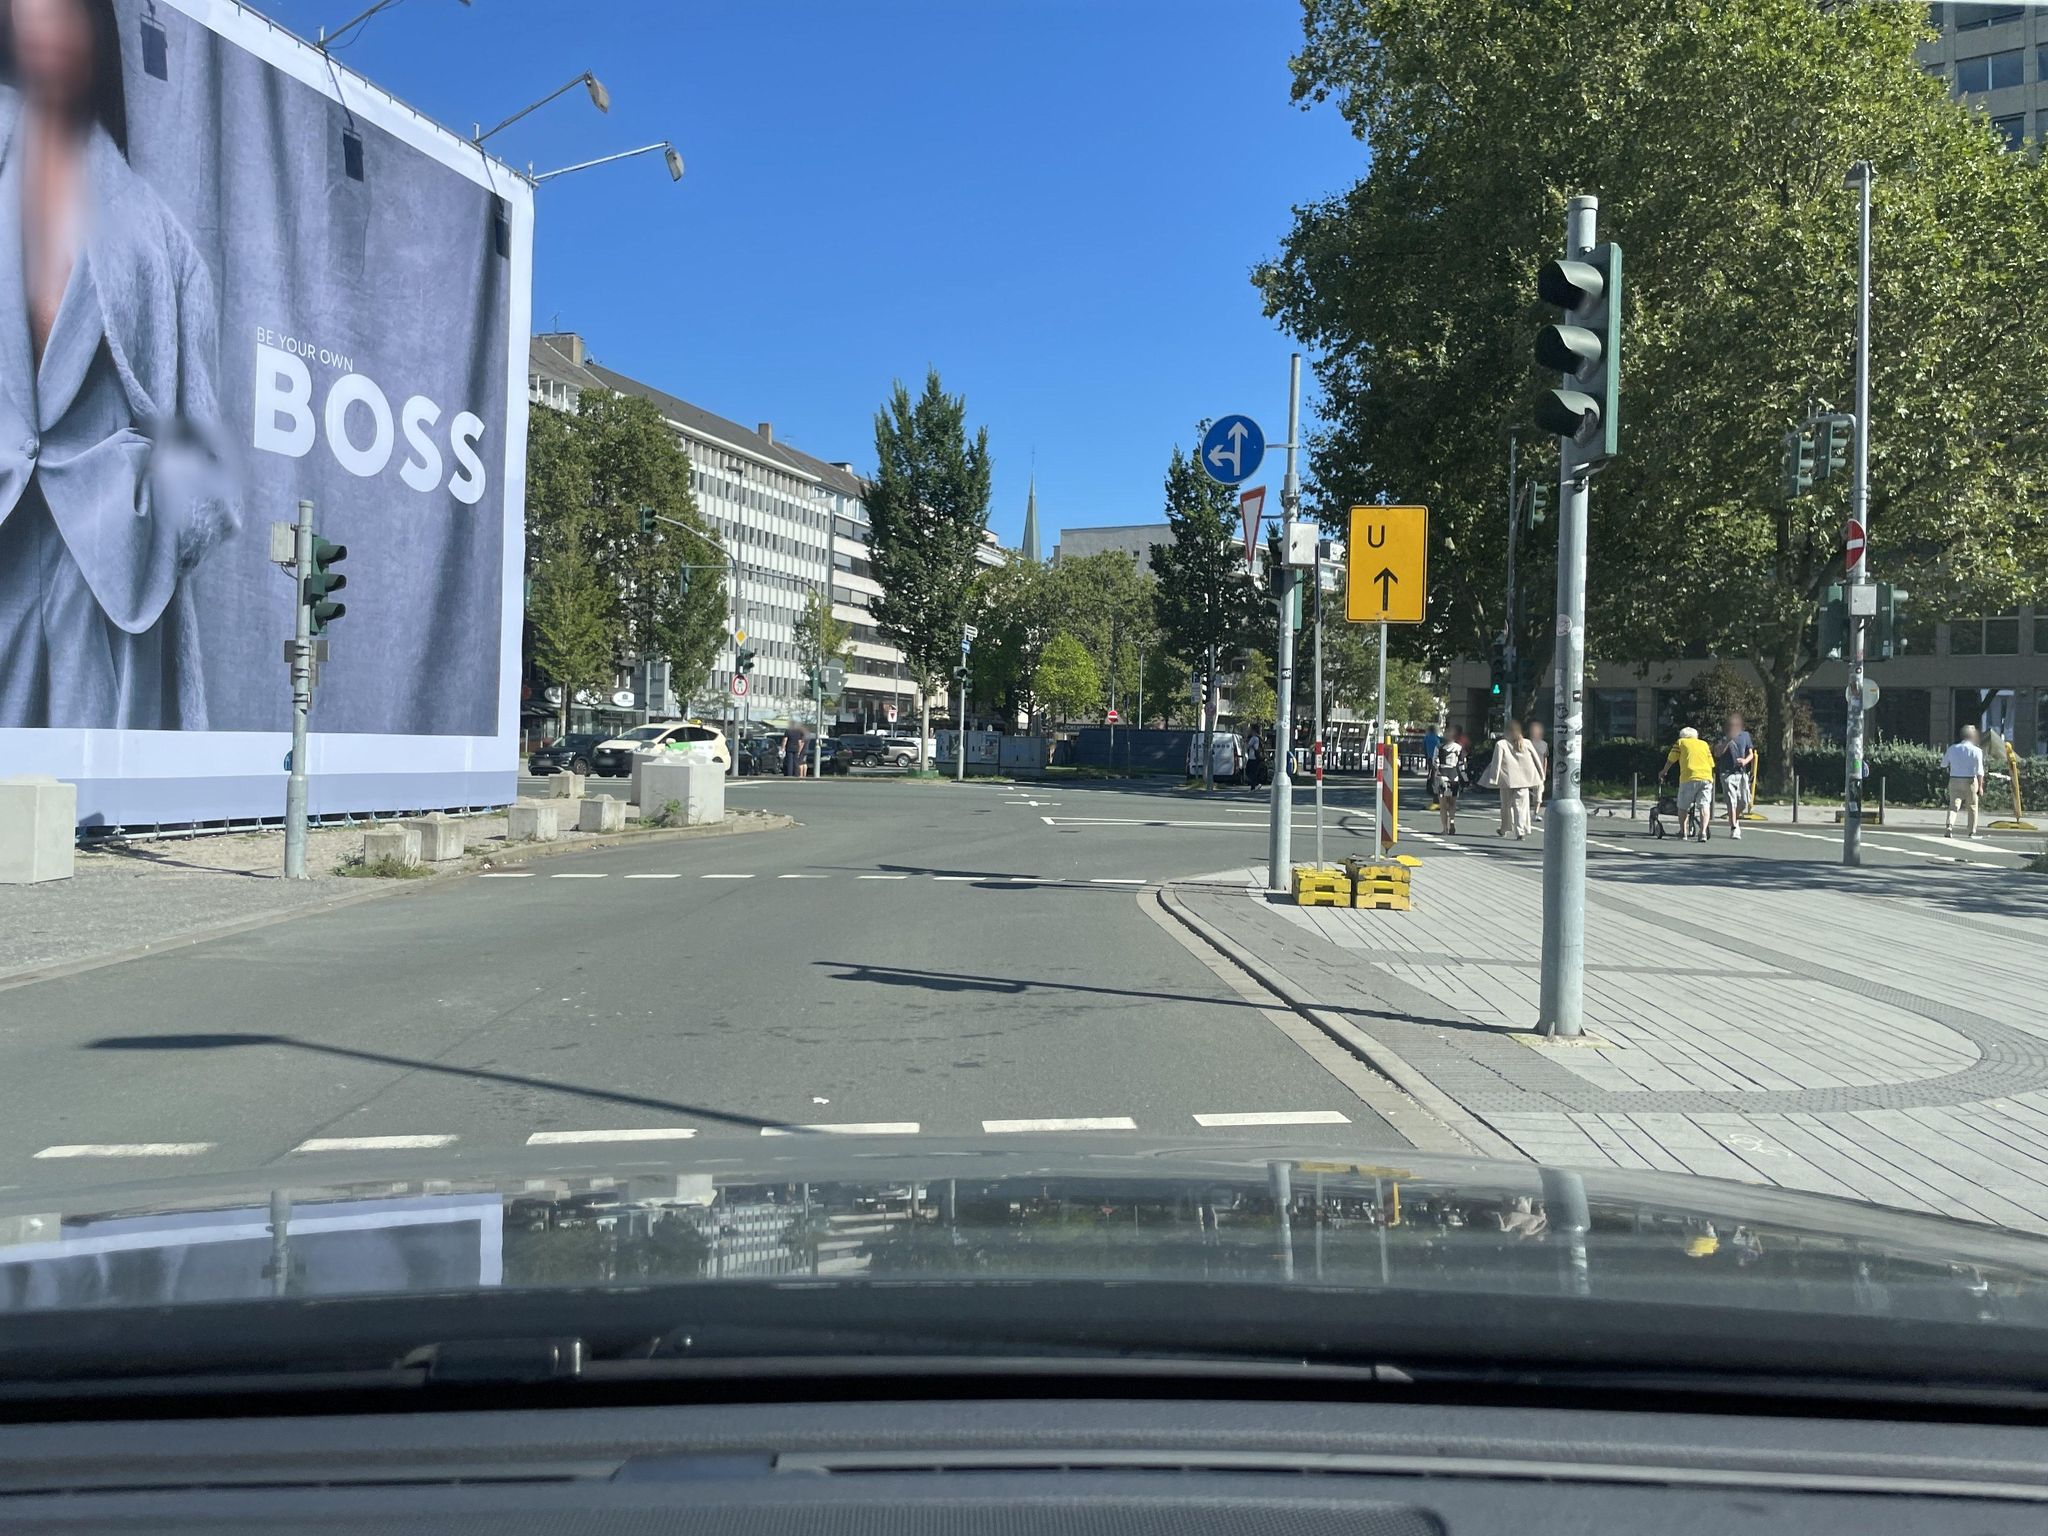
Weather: clear
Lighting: day
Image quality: good
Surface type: driving surface
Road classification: path, cycleway
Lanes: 2
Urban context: urban centre
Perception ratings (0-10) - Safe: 3.03, Lively: 9.03, Beautiful: 7.49, Boring: 2.09, Depressing: 3.75, Wealthy: 7.77